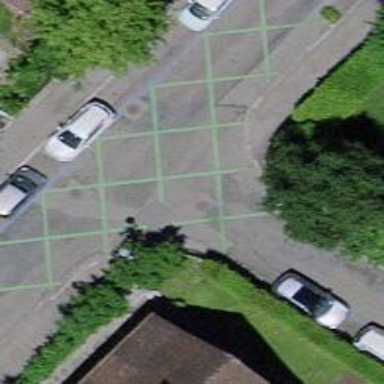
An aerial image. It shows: Asphalt road designated as living street.